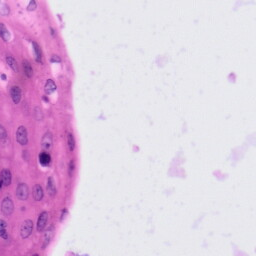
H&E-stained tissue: Tonsil